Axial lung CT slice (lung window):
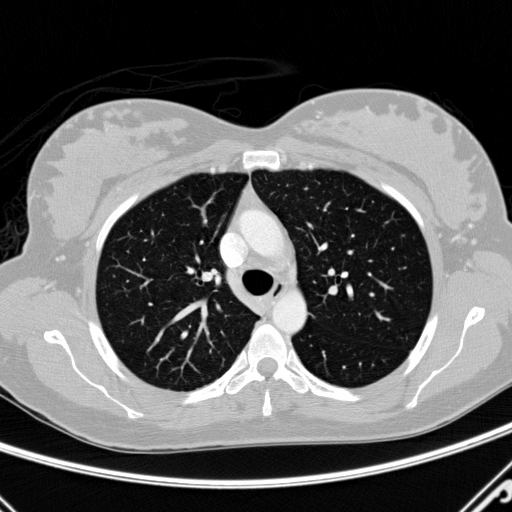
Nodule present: yes
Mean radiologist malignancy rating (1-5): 3